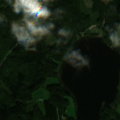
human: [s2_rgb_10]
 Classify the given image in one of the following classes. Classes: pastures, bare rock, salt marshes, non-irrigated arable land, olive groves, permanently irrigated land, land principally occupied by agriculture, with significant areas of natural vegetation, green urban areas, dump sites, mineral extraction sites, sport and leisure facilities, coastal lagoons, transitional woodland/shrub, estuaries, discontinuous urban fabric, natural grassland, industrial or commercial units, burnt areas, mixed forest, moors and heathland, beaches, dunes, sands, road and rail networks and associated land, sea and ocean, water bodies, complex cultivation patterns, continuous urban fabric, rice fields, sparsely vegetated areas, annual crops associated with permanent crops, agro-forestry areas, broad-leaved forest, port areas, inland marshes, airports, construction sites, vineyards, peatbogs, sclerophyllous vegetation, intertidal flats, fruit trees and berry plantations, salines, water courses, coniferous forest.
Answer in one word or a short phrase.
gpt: broad-leaved forest, mixed forest, water bodies